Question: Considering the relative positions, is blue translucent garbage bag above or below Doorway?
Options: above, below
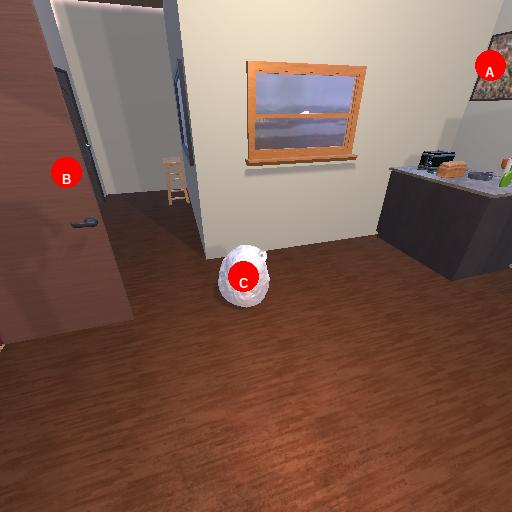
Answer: above